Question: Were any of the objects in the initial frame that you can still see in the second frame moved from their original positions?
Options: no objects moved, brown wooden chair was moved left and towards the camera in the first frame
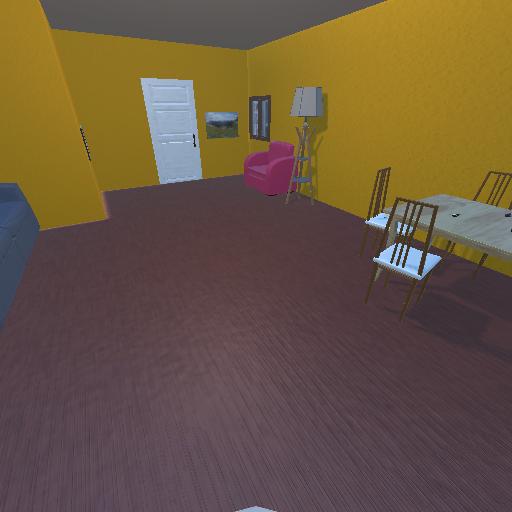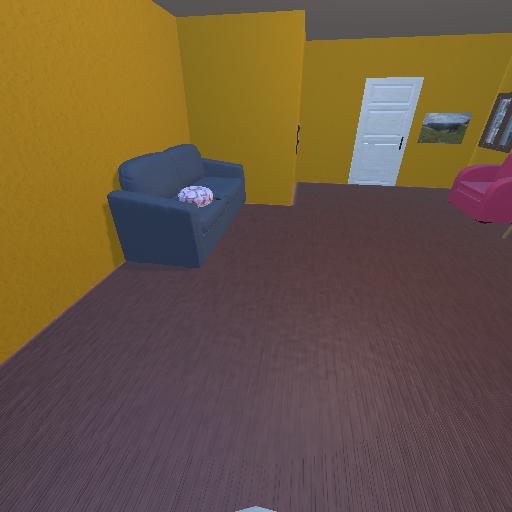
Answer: no objects moved